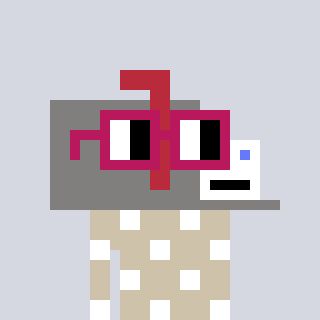
a pixel art character with square dark red glasses, a mailbox-shaped head and a bege-colored body on a cool background